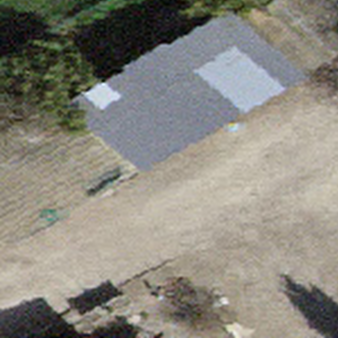
Label: other